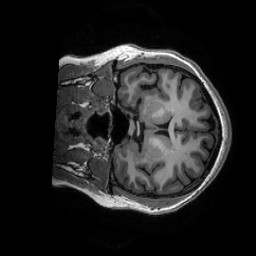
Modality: T1w
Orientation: coronal
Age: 30
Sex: female
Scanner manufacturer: ge
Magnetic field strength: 3 T
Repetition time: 0.0073 s
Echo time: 0.003 s